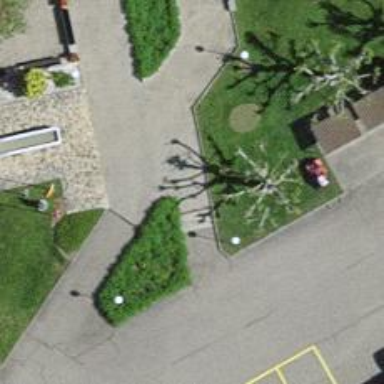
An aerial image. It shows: Set of steps on the road.